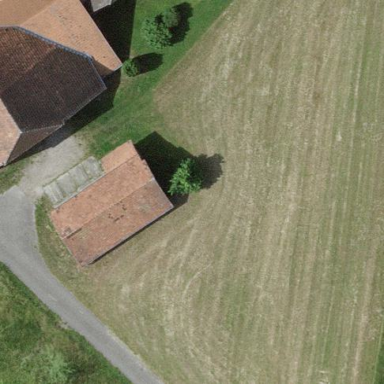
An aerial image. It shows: Rural barn.